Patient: sex M, age 52
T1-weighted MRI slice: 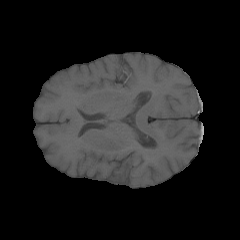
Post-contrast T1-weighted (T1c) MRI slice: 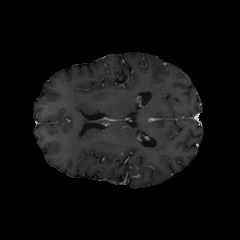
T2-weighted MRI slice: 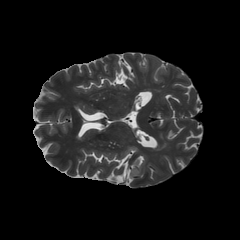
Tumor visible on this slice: yes
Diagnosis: Astrocytoma, IDH-mutant
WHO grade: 3